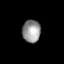
Tissue: lung
Cell type: Epithelial cells
Senescence score: 0.2414
Nuclear area (px): 402
Mean DAPI intensity: 149.005